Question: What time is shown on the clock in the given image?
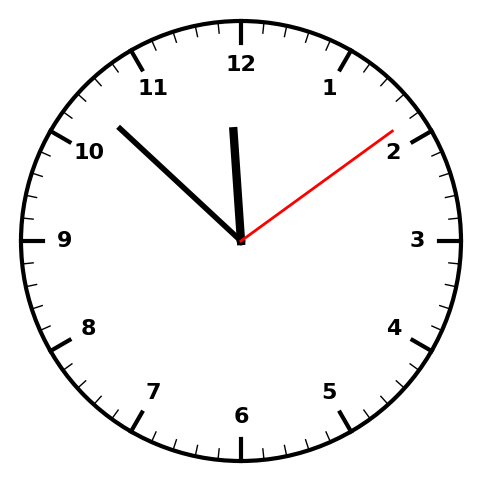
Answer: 11:52:09